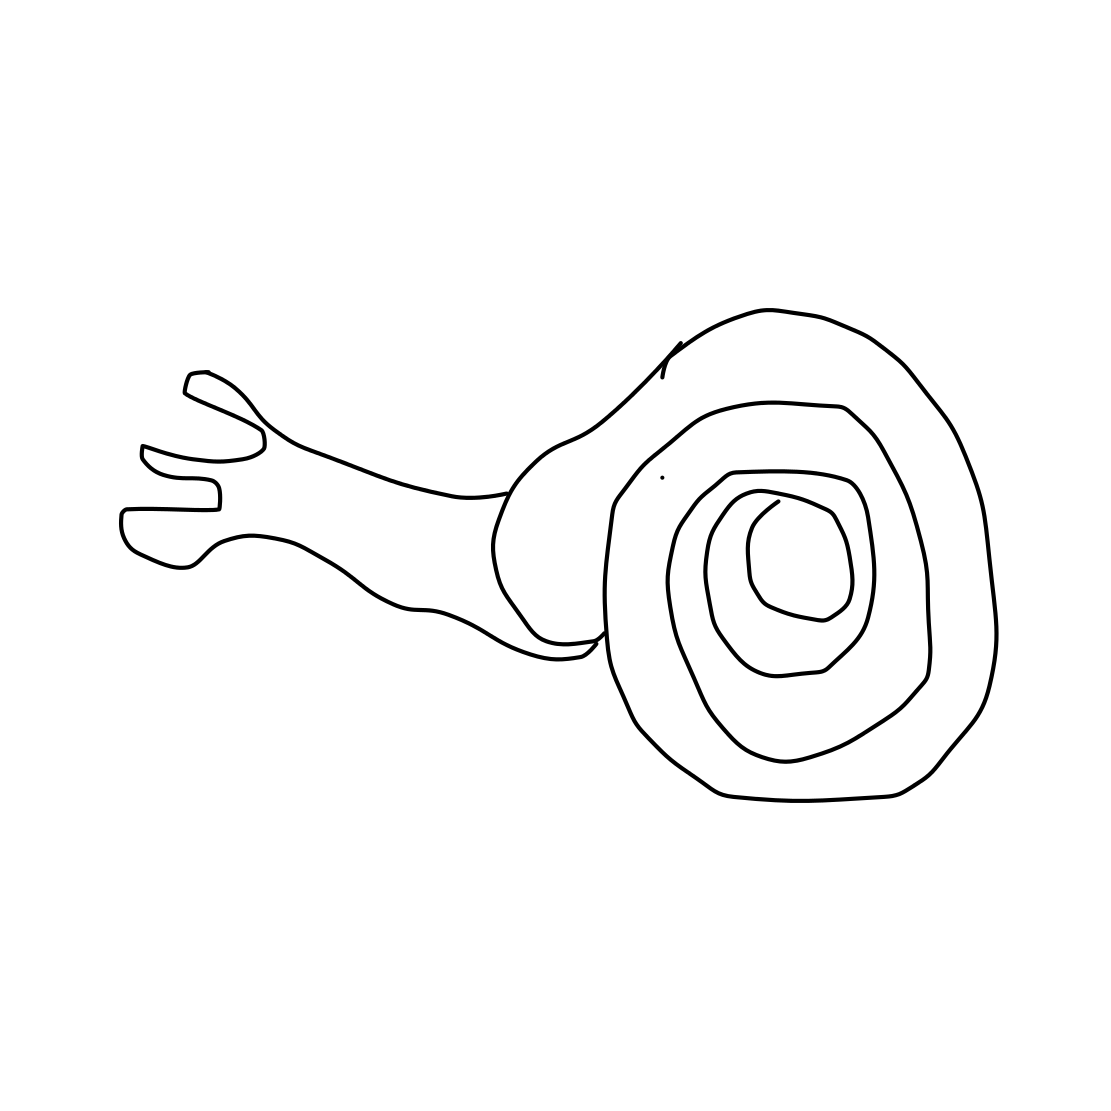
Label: snail